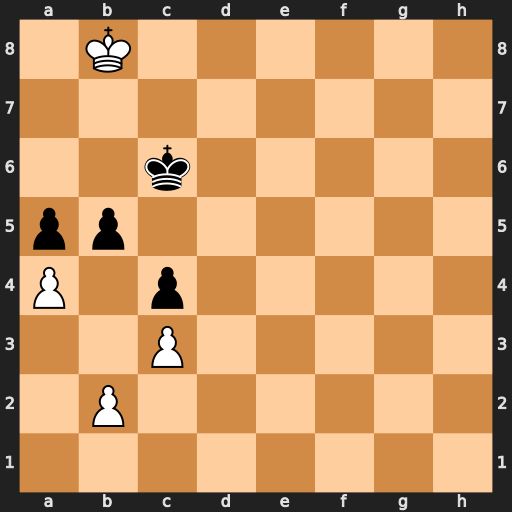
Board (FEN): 1K6/8/2k5/pp6/P1p5/2P5/1P6/8
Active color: w
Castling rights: -
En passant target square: -
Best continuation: Ka7 b4 Ka6